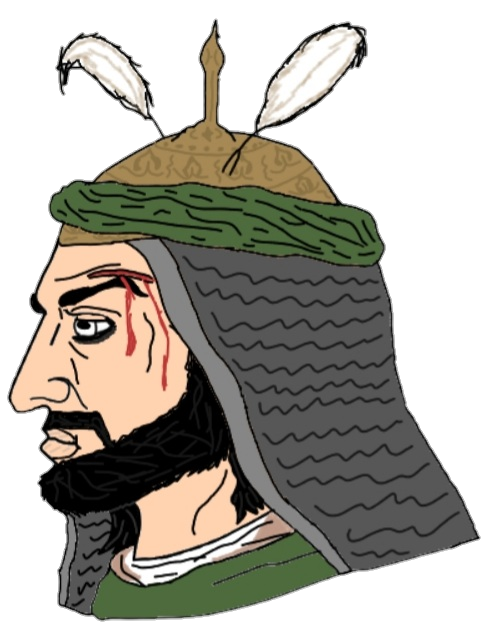
Label: 4_Yes_Chad